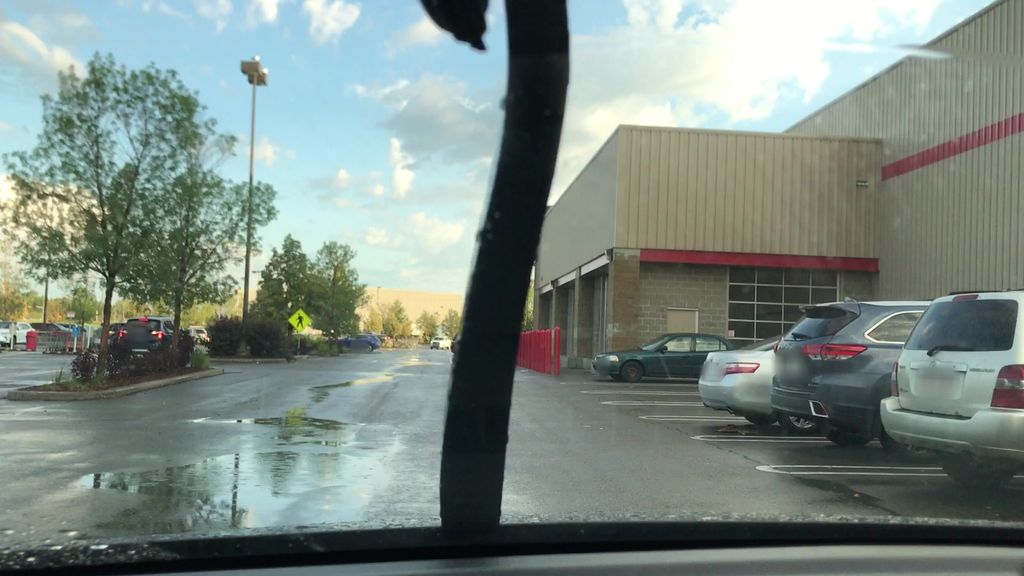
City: edmonton